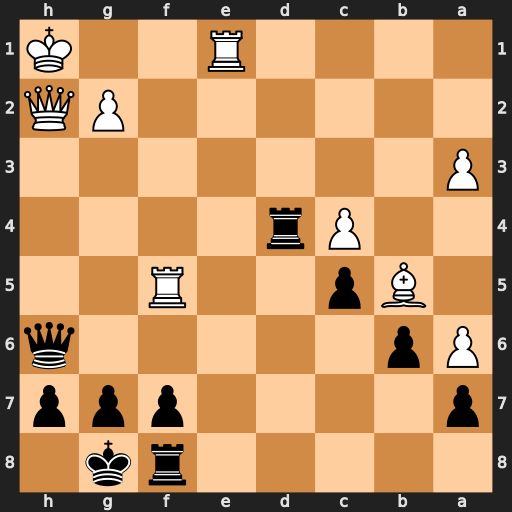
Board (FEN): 5rk1/p4ppp/Pp5q/1Bp2R2/2Pr4/P7/6PQ/4R2K
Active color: b
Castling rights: -
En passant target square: -
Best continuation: Rh4 Qxh4 Qxh4+